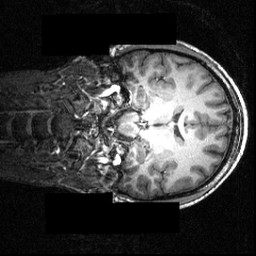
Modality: T1w
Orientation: coronal
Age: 20
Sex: male
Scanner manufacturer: siemens
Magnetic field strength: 3.951 T
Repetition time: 1.5 s
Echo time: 0.00335 s